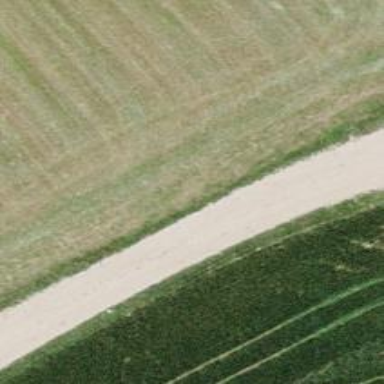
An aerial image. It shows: Well-maintained track road with grade 1 tracktype.